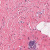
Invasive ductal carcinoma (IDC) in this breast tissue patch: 0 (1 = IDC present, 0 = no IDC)